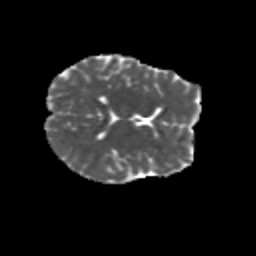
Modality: MD
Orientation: axial
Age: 11
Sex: female
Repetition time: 9.5 s
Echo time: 0.089 s